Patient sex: M
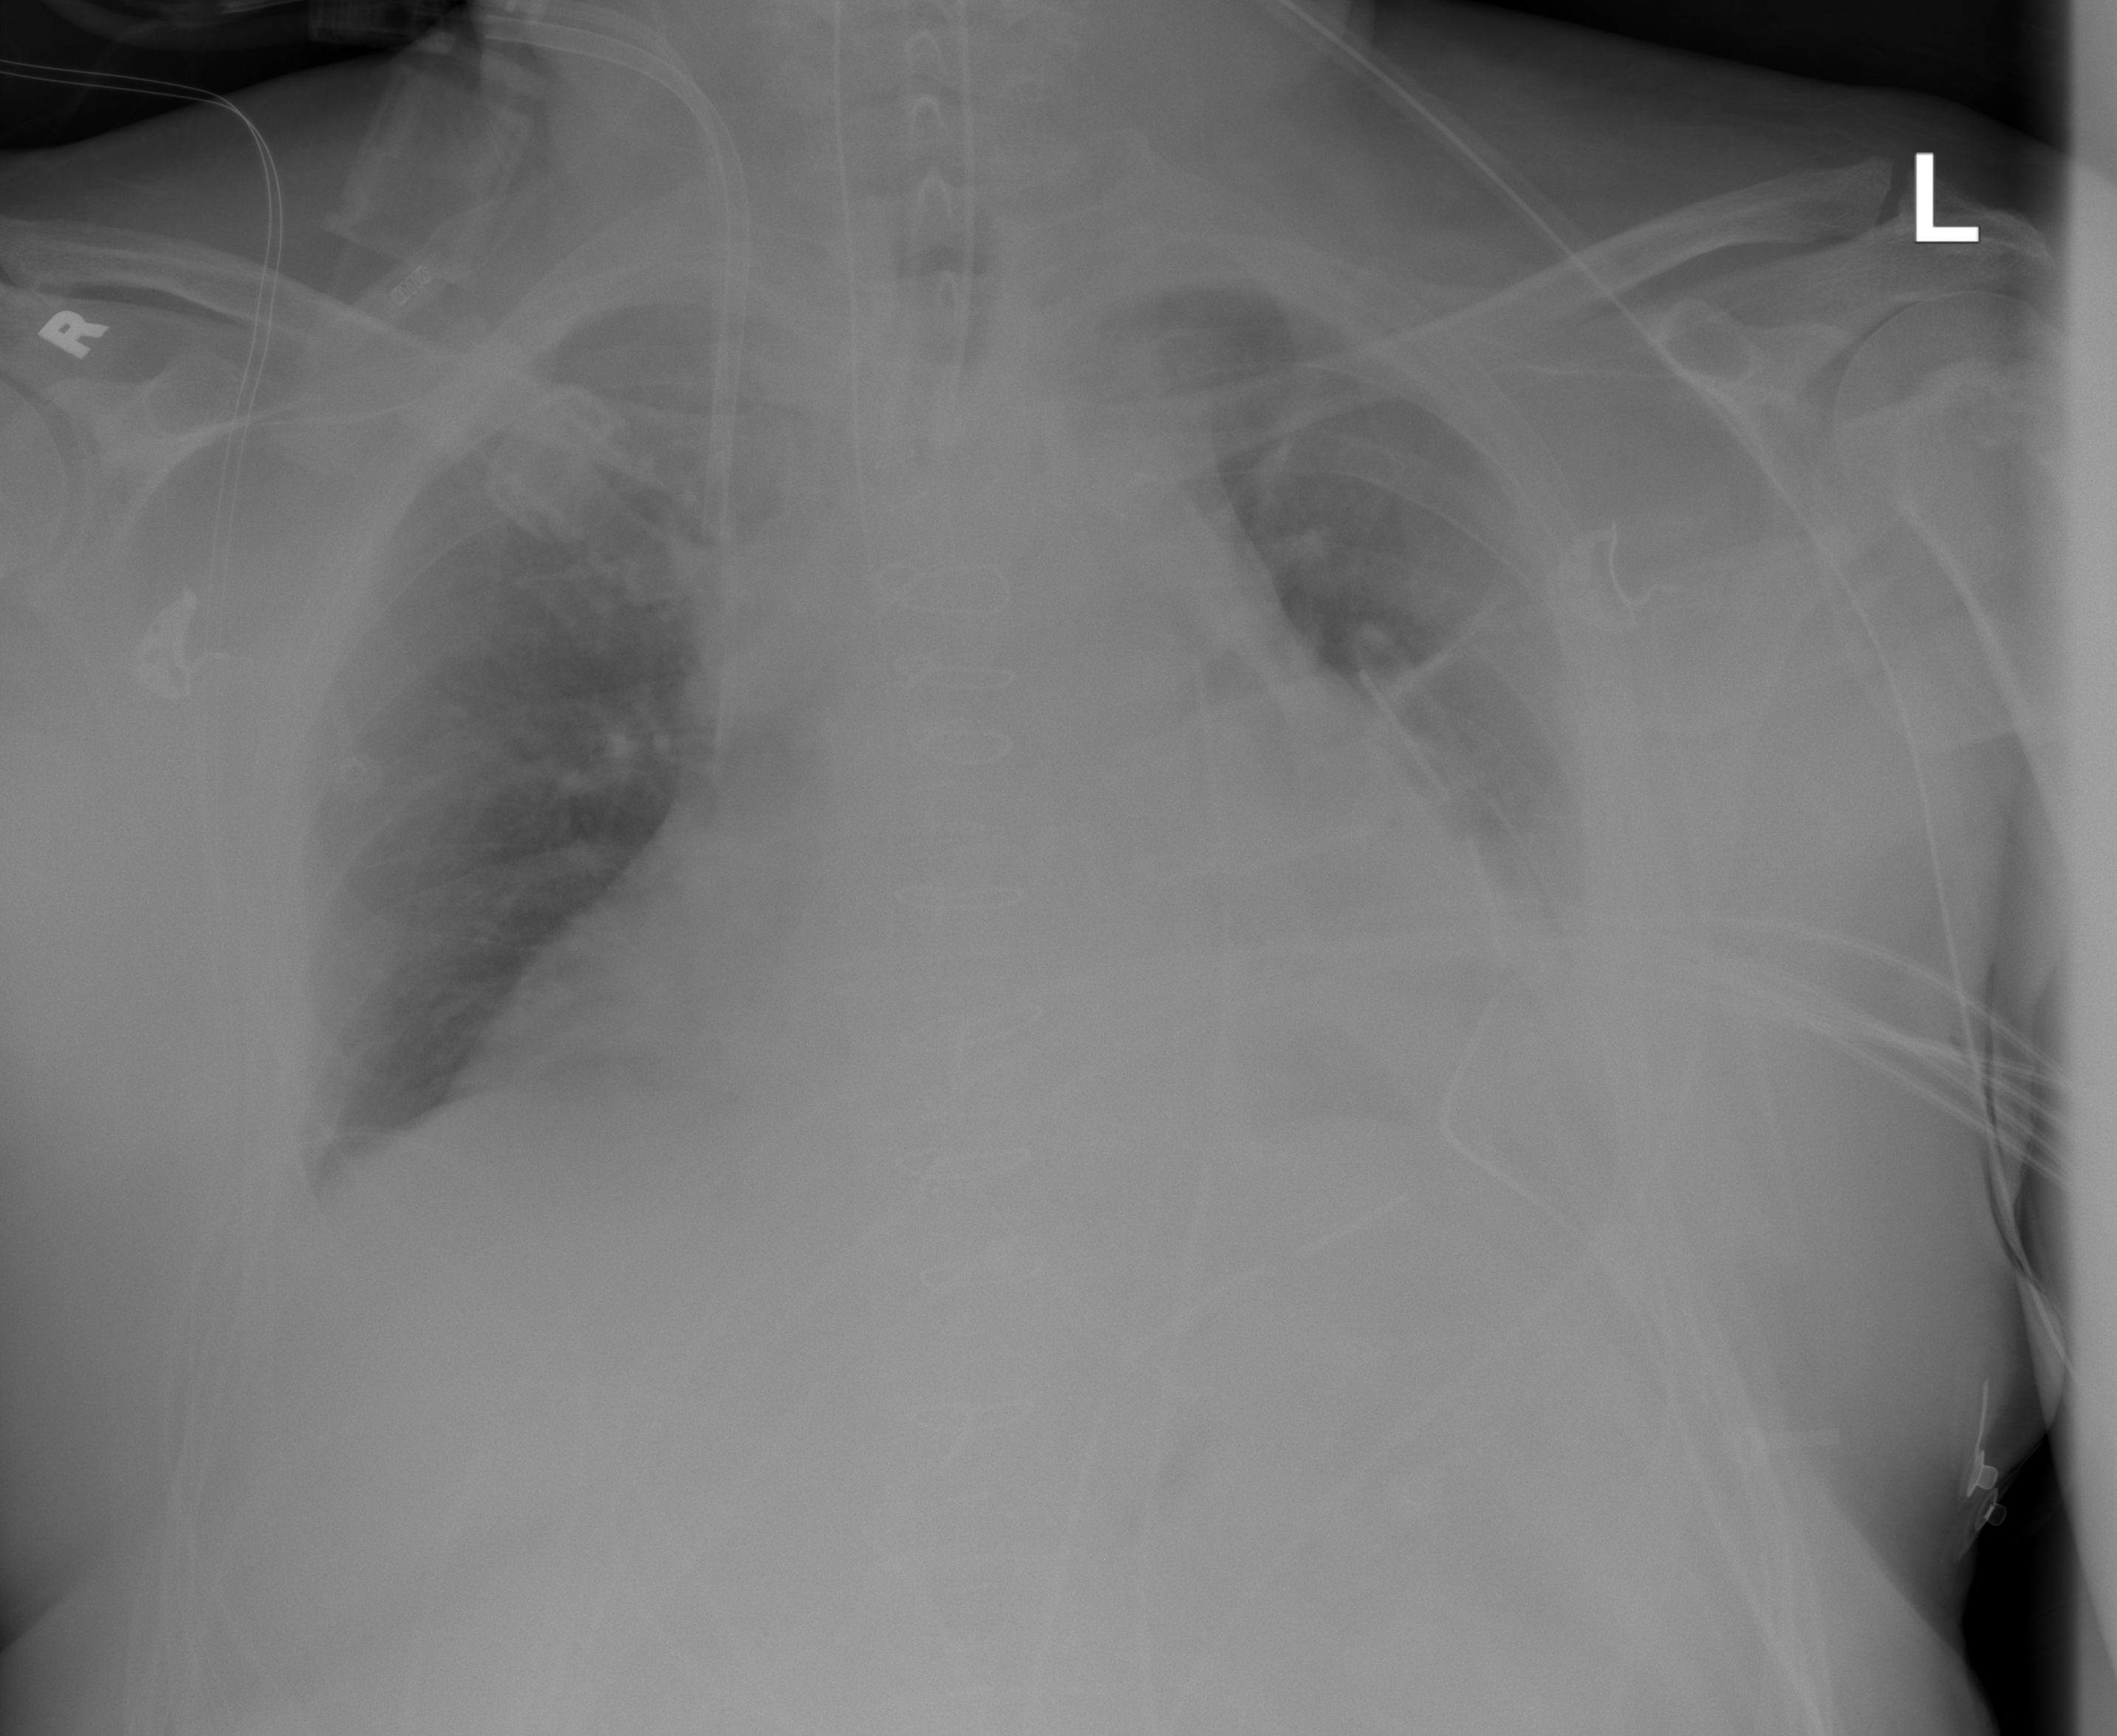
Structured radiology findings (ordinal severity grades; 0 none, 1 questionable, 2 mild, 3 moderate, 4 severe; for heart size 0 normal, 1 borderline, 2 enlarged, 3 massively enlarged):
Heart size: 2
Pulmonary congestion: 0
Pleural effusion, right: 0
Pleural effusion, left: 0
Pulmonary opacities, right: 0
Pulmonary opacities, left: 0
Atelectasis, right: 0
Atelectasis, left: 2